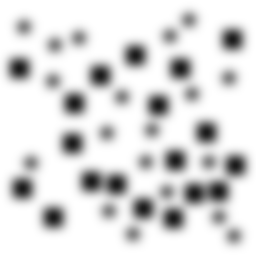
Squares: 19
Triangles: 0
Stars: 19
Total shapes: 38